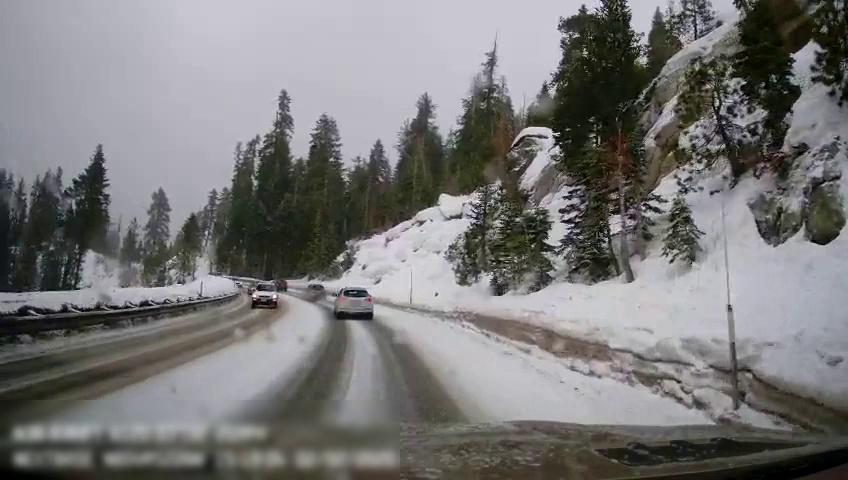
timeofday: Day
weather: Snowy
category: Drivable Space
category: Vehicles | SUV
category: Vehicles | Car
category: Vehicles | Car
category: Vehicles | Car
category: Vehicles | Car
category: Vehicles | Car